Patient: sex F, age 34
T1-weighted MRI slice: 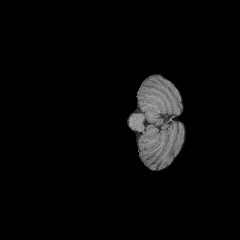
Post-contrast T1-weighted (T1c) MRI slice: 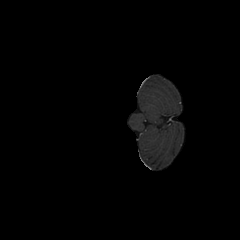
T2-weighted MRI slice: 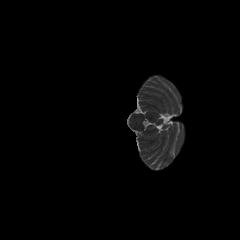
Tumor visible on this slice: no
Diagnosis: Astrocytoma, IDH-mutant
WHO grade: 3